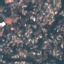
Land use / land cover: Residential